Question: I was wondering if there is any way to use relative referencing with icon sets in excel. Ideally I would like to lock the row whilst allowing the column to change as the column is copied and pasted across the worksheet (ex. D$3). Excel is telling me that I'm not able to use relative referencing with icon sets.
for clarification, what I'm trying to do is apply an icon set based on the relation between the current day and the target date of a project to be completed.
-The cell will show a checkmark so long as there is at least a week before the target date or if the cell reads 100%.
-If there are less than 7 days between the target date and current date then it will show an exclamation mark.
-otherwise show an x when the current day is the same as the target date and the cell's value is not 100%
the code that is being used as a condition is:
'''
=OR(TODAY()+7-$D$14,$D$12=100)
'''
What I would like is something equivalent to:
'''
=OR(TODAY()+7-D$14,D$12=100)
'''
I just don't know how to go about doing that
thanks in advance
below is the formatting rule window:

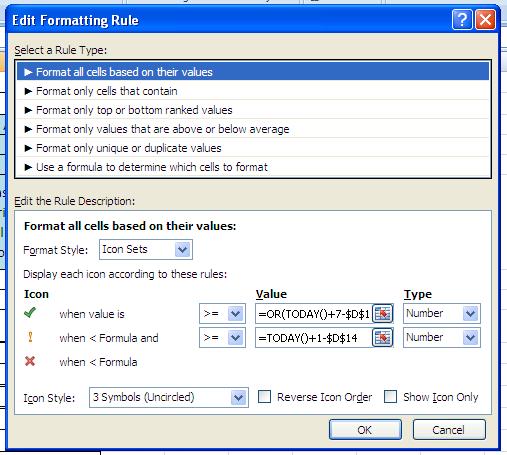
Answer: Without '%' appearing in all cells the only way I can see to meet your requirement is to enter 100 in those cells to display tick and 100% and then format those specific cells #,###"%".